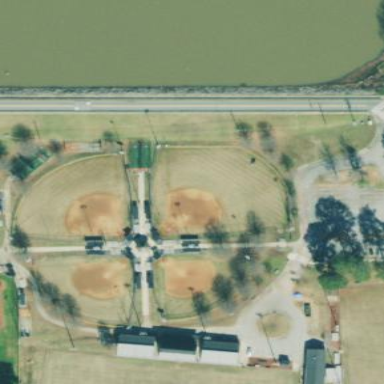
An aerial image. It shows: Baseball pitch for leisure land.